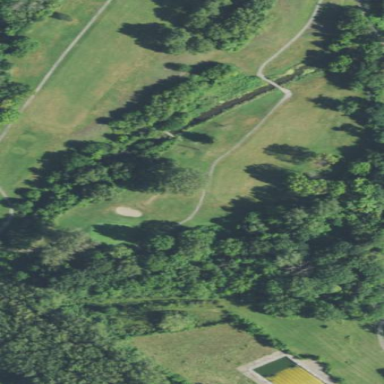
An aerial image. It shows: Water hazard on golf course.